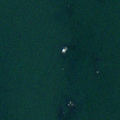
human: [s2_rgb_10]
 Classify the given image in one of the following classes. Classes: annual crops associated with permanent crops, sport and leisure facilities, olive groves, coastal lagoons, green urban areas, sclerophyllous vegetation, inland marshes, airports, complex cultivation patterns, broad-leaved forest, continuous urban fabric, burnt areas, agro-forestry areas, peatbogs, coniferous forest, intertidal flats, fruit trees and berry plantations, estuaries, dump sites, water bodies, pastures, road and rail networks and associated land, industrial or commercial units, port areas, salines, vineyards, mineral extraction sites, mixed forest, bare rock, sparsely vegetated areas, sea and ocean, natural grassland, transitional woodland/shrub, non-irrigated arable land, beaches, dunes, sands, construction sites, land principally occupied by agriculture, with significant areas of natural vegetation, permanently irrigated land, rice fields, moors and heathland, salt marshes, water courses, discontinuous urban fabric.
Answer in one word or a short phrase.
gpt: sea and ocean